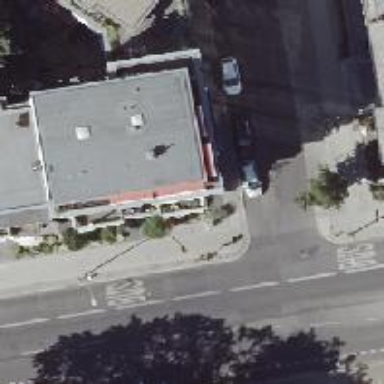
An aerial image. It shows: Driving school.